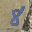
Label: 8